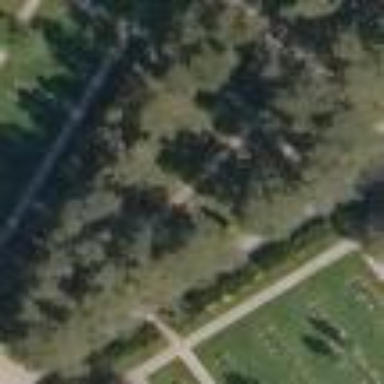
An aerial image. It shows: Sector within cemetery.